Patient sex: M
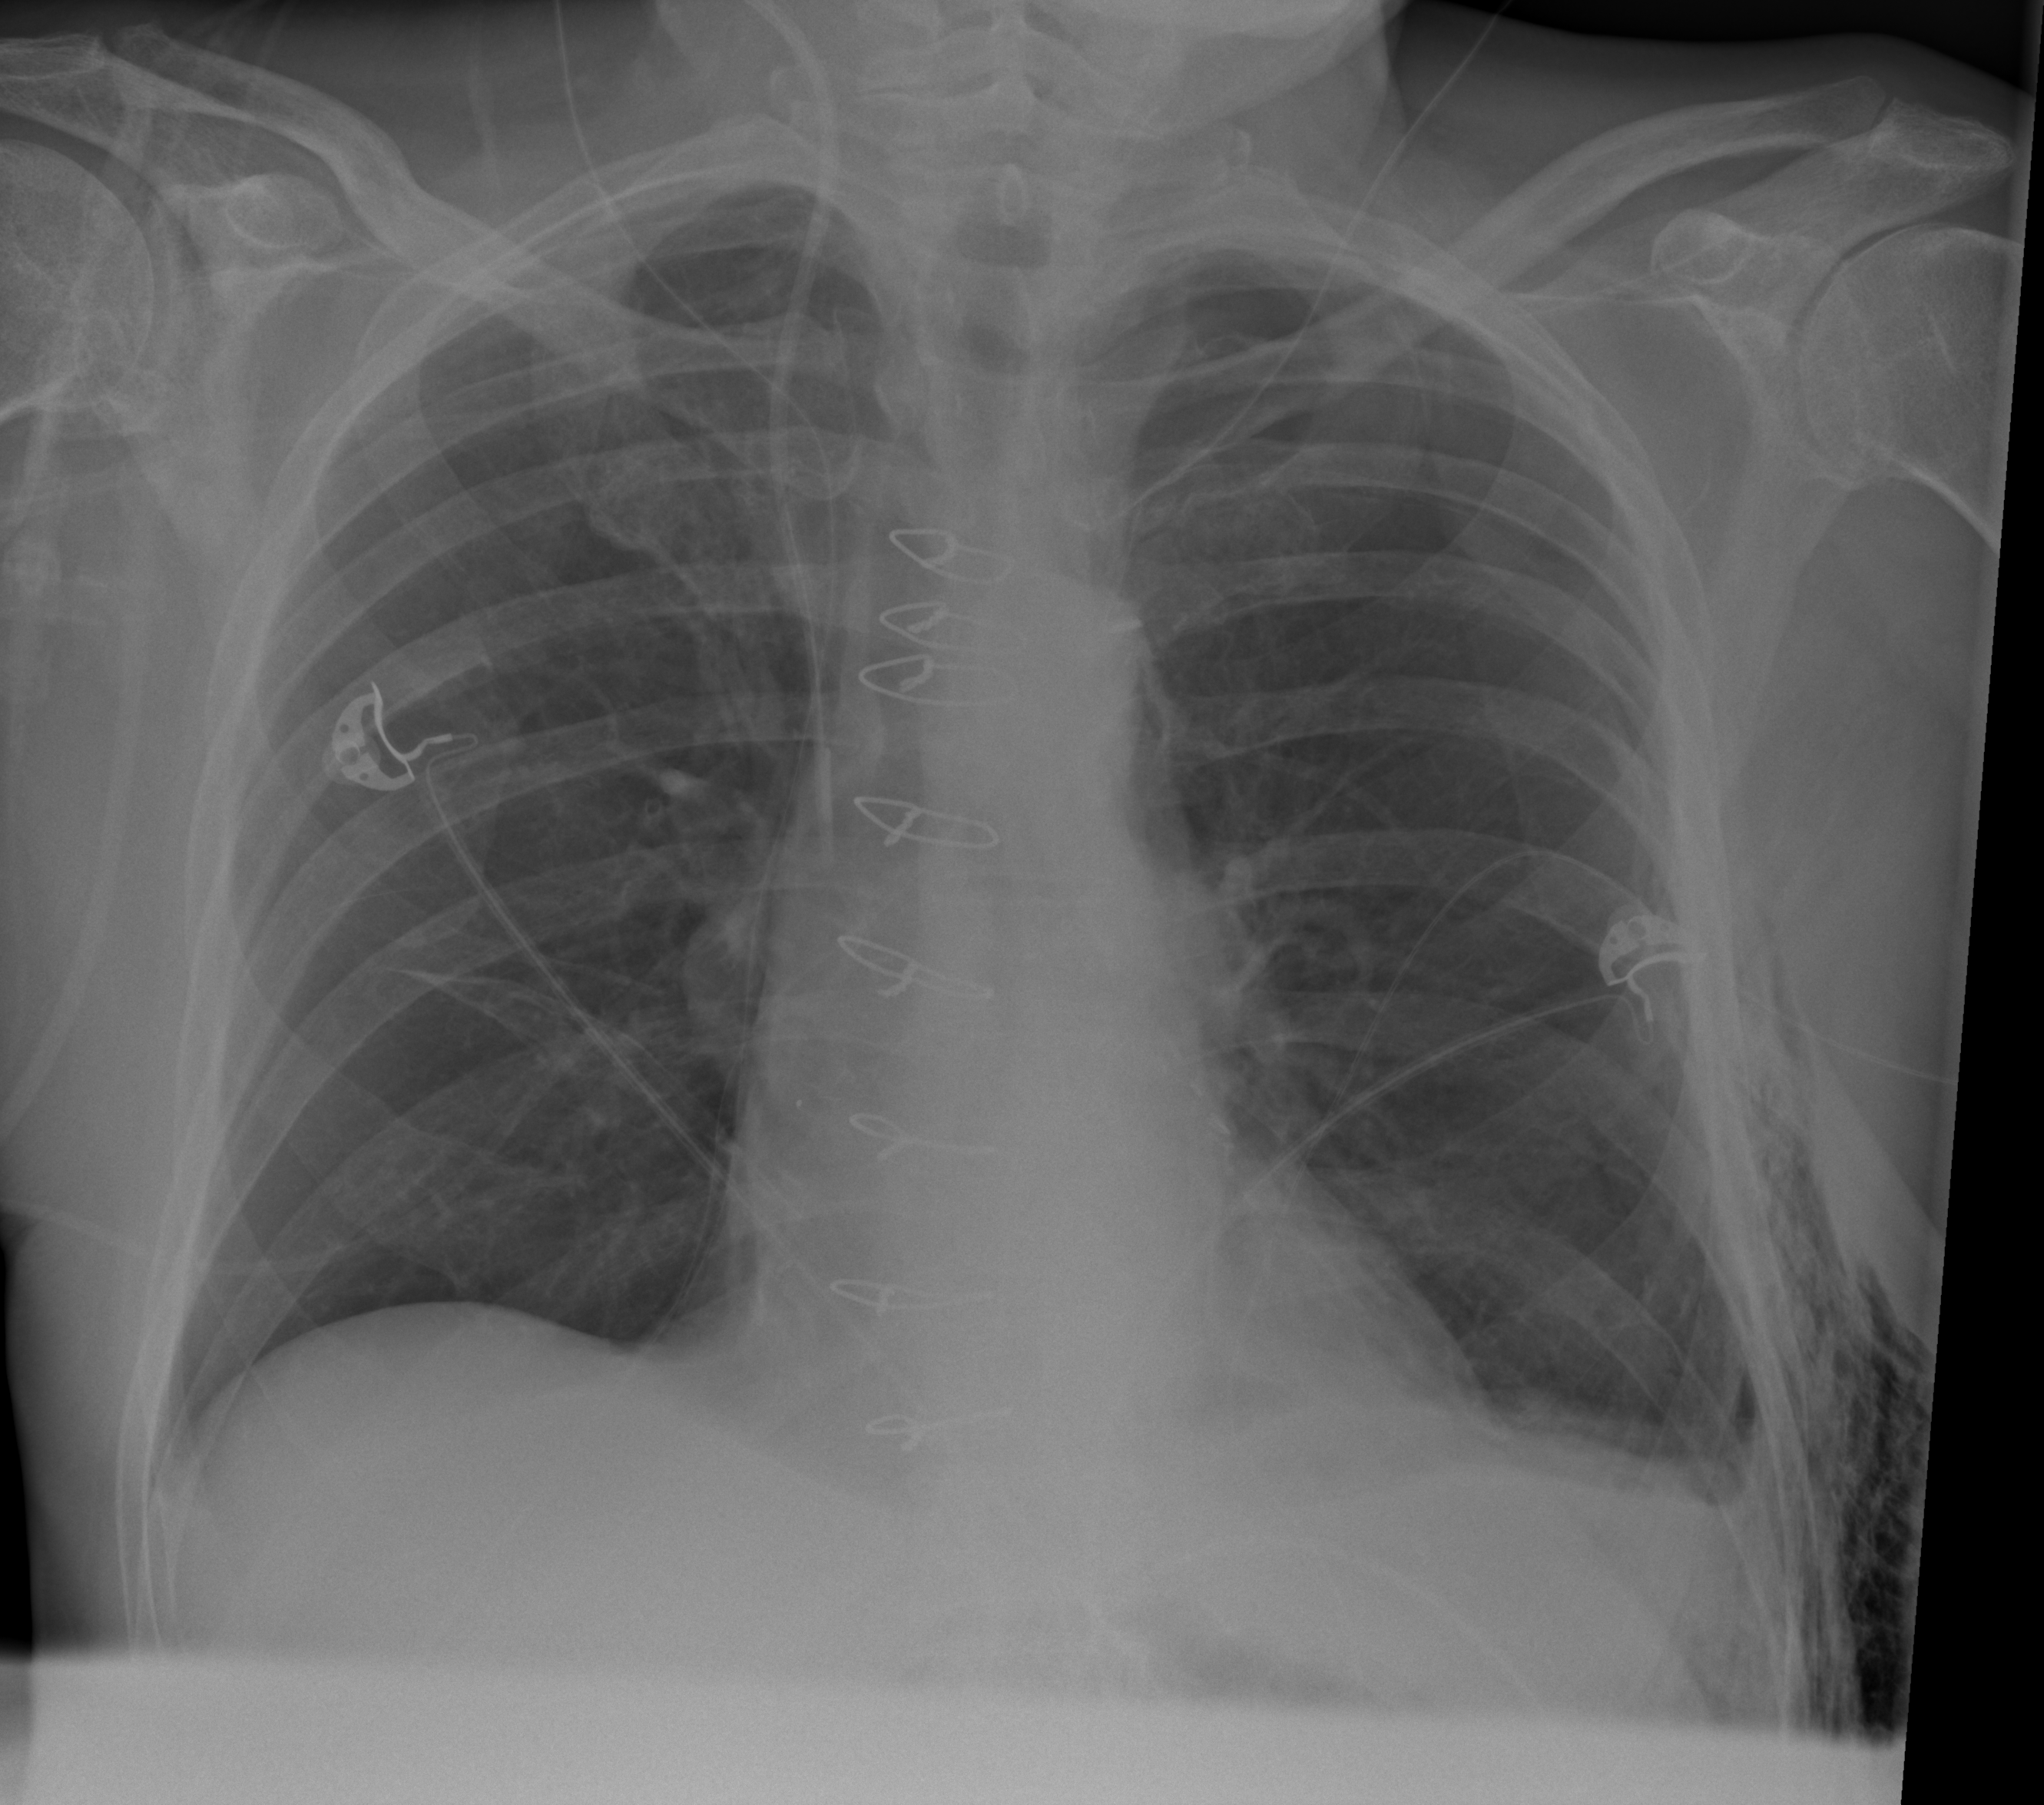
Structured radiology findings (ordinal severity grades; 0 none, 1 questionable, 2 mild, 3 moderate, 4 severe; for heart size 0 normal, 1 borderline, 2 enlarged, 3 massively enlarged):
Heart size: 0
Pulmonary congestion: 0
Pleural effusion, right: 0
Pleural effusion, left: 2
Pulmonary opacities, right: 0
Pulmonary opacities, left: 0
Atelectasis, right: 2
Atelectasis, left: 2